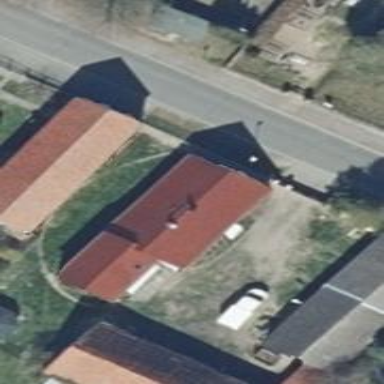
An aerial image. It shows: Gabled roof building with maroon color roof. The roof is oriented along the building.